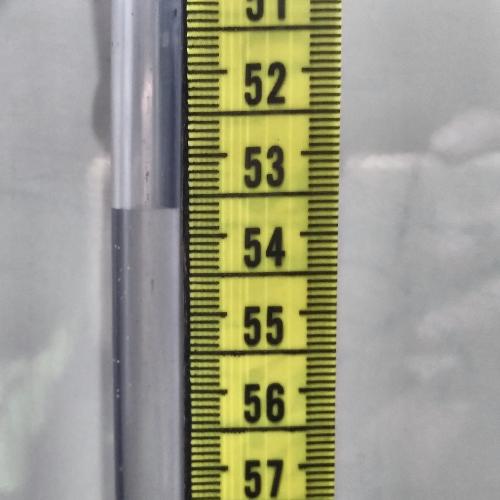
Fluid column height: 53.6 cm